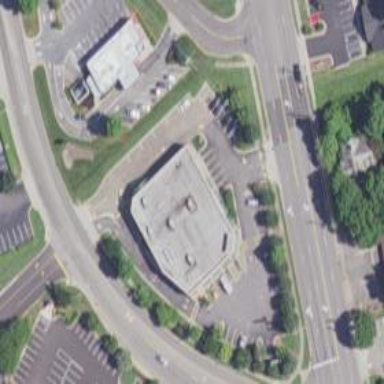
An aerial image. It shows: View of supermarket building.